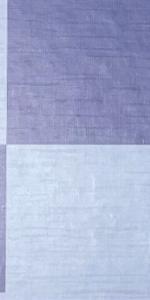
Label: Empty